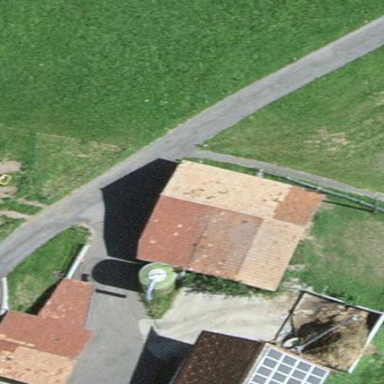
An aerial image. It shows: Barn.